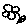
Label: flower